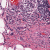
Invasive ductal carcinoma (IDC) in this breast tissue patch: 0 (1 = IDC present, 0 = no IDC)